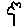
Label: tree